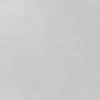
Label: dusty